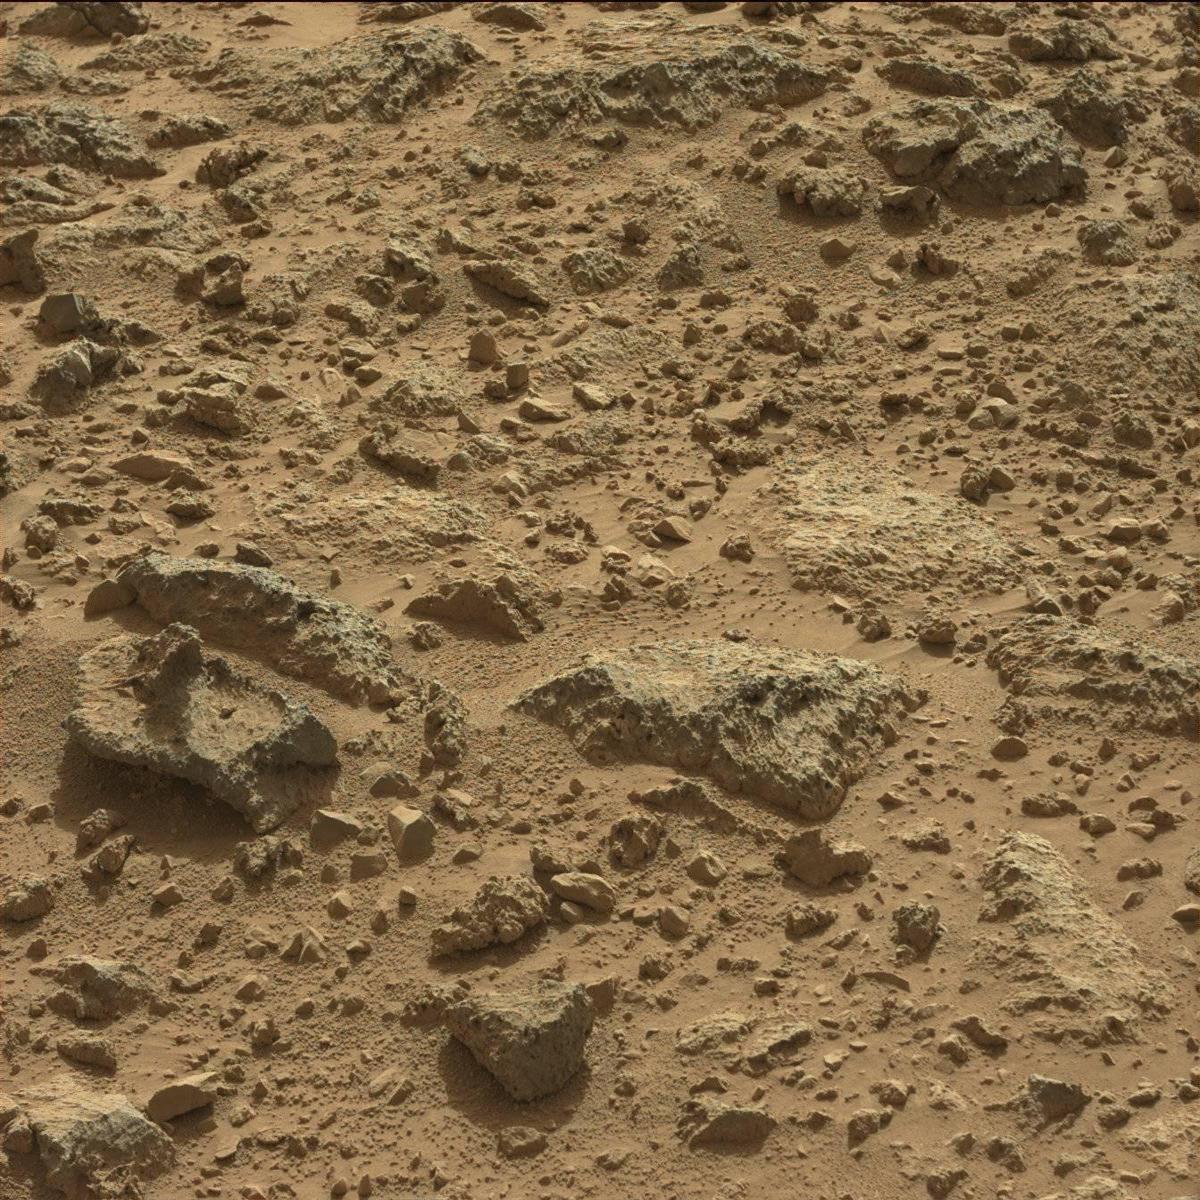
Terrain classes present: Bedrock, Rock, Sand / Soil